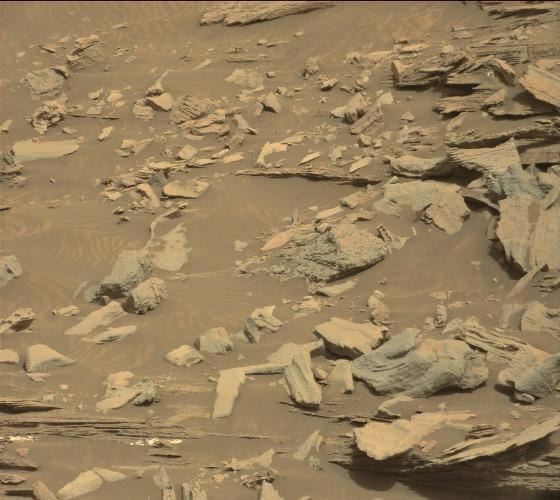
Terrain classes present: Bedrock, Gravel / Sand / Soil, Rock, Shadow